Question: I try to insert jquery date time picker to a page. But it is appear like this. What are the possible solutions?

My code is here.
'''
<div class="col-md-offset-8" style="width: 320px;height: 200px;border: 1px solid #ccc;padding: 10px; box-shadow:2px 2px 4px #f6f6f6; position: absolute;top: 100px;">
<form method="post" action="payment.php" onsubmit="return paymentConfirm()" >
<label>Package : <?php echo $pkgs[$id]['name'] ?></label><br/>
<input type="hidden" name="pkgname" value="<?php echo $id ?>" />
<input type="text" name="date" id="date" />
<label>No. of days : <?php echo $pkgs[$id]['days'] ?></label><br/>
<label>No. of peoples : <input type="number" style="width: 60px;" id="ppl" name="ppl" value="1" onclick="calc()" onblur="calc()" min="1"/> X $<?php echo $pkgs[$id]['price'] ?></label><br/>
<input type="hidden" id="ppl_hidden" name="ppl_hidden" value="1"/>
<label style="font-size: 25px;" name="price">Price : $<span id="price"><?php echo $pkgs[$id]['price'] ?></span></label><br/>
<input type="submit" class="button1" value="Book now"/><input type="button" class="button1" value="Print"/>
</form>
</div>
'''
# Jquery code
'''
$(function () {
$("#date").datepicker();
});
'''
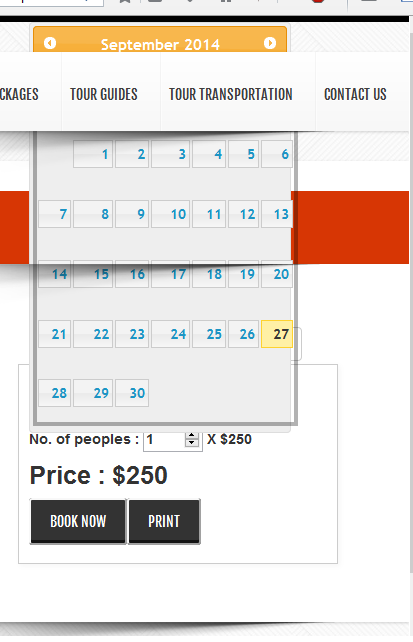
Answer: In your .css, change the 'z-index' of '#date' to be greater than the 'z-index' for your drop shadow.